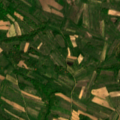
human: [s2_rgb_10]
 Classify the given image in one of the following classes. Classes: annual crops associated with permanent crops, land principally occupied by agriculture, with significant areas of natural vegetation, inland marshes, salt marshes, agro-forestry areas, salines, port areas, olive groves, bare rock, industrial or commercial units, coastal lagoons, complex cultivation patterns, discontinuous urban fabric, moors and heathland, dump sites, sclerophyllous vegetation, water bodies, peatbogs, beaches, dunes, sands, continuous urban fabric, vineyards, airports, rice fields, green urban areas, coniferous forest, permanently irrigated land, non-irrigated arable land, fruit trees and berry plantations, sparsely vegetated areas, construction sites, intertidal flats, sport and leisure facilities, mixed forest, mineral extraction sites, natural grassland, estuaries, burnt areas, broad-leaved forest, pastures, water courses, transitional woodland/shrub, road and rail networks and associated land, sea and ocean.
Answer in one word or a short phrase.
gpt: non-irrigated arable land, complex cultivation patterns, land principally occupied by agriculture, with significant areas of natural vegetation